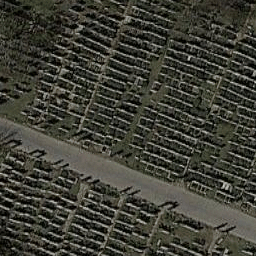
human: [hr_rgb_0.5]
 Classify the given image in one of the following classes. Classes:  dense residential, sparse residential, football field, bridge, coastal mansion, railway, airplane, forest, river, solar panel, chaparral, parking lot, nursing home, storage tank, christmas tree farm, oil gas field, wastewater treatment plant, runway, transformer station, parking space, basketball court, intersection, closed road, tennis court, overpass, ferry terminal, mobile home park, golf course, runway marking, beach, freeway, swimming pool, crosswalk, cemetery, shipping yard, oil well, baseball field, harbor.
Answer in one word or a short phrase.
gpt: cemetery